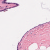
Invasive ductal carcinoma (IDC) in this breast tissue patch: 0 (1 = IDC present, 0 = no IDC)